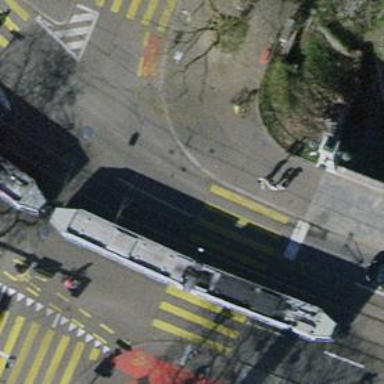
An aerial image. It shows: Kerb barrier.